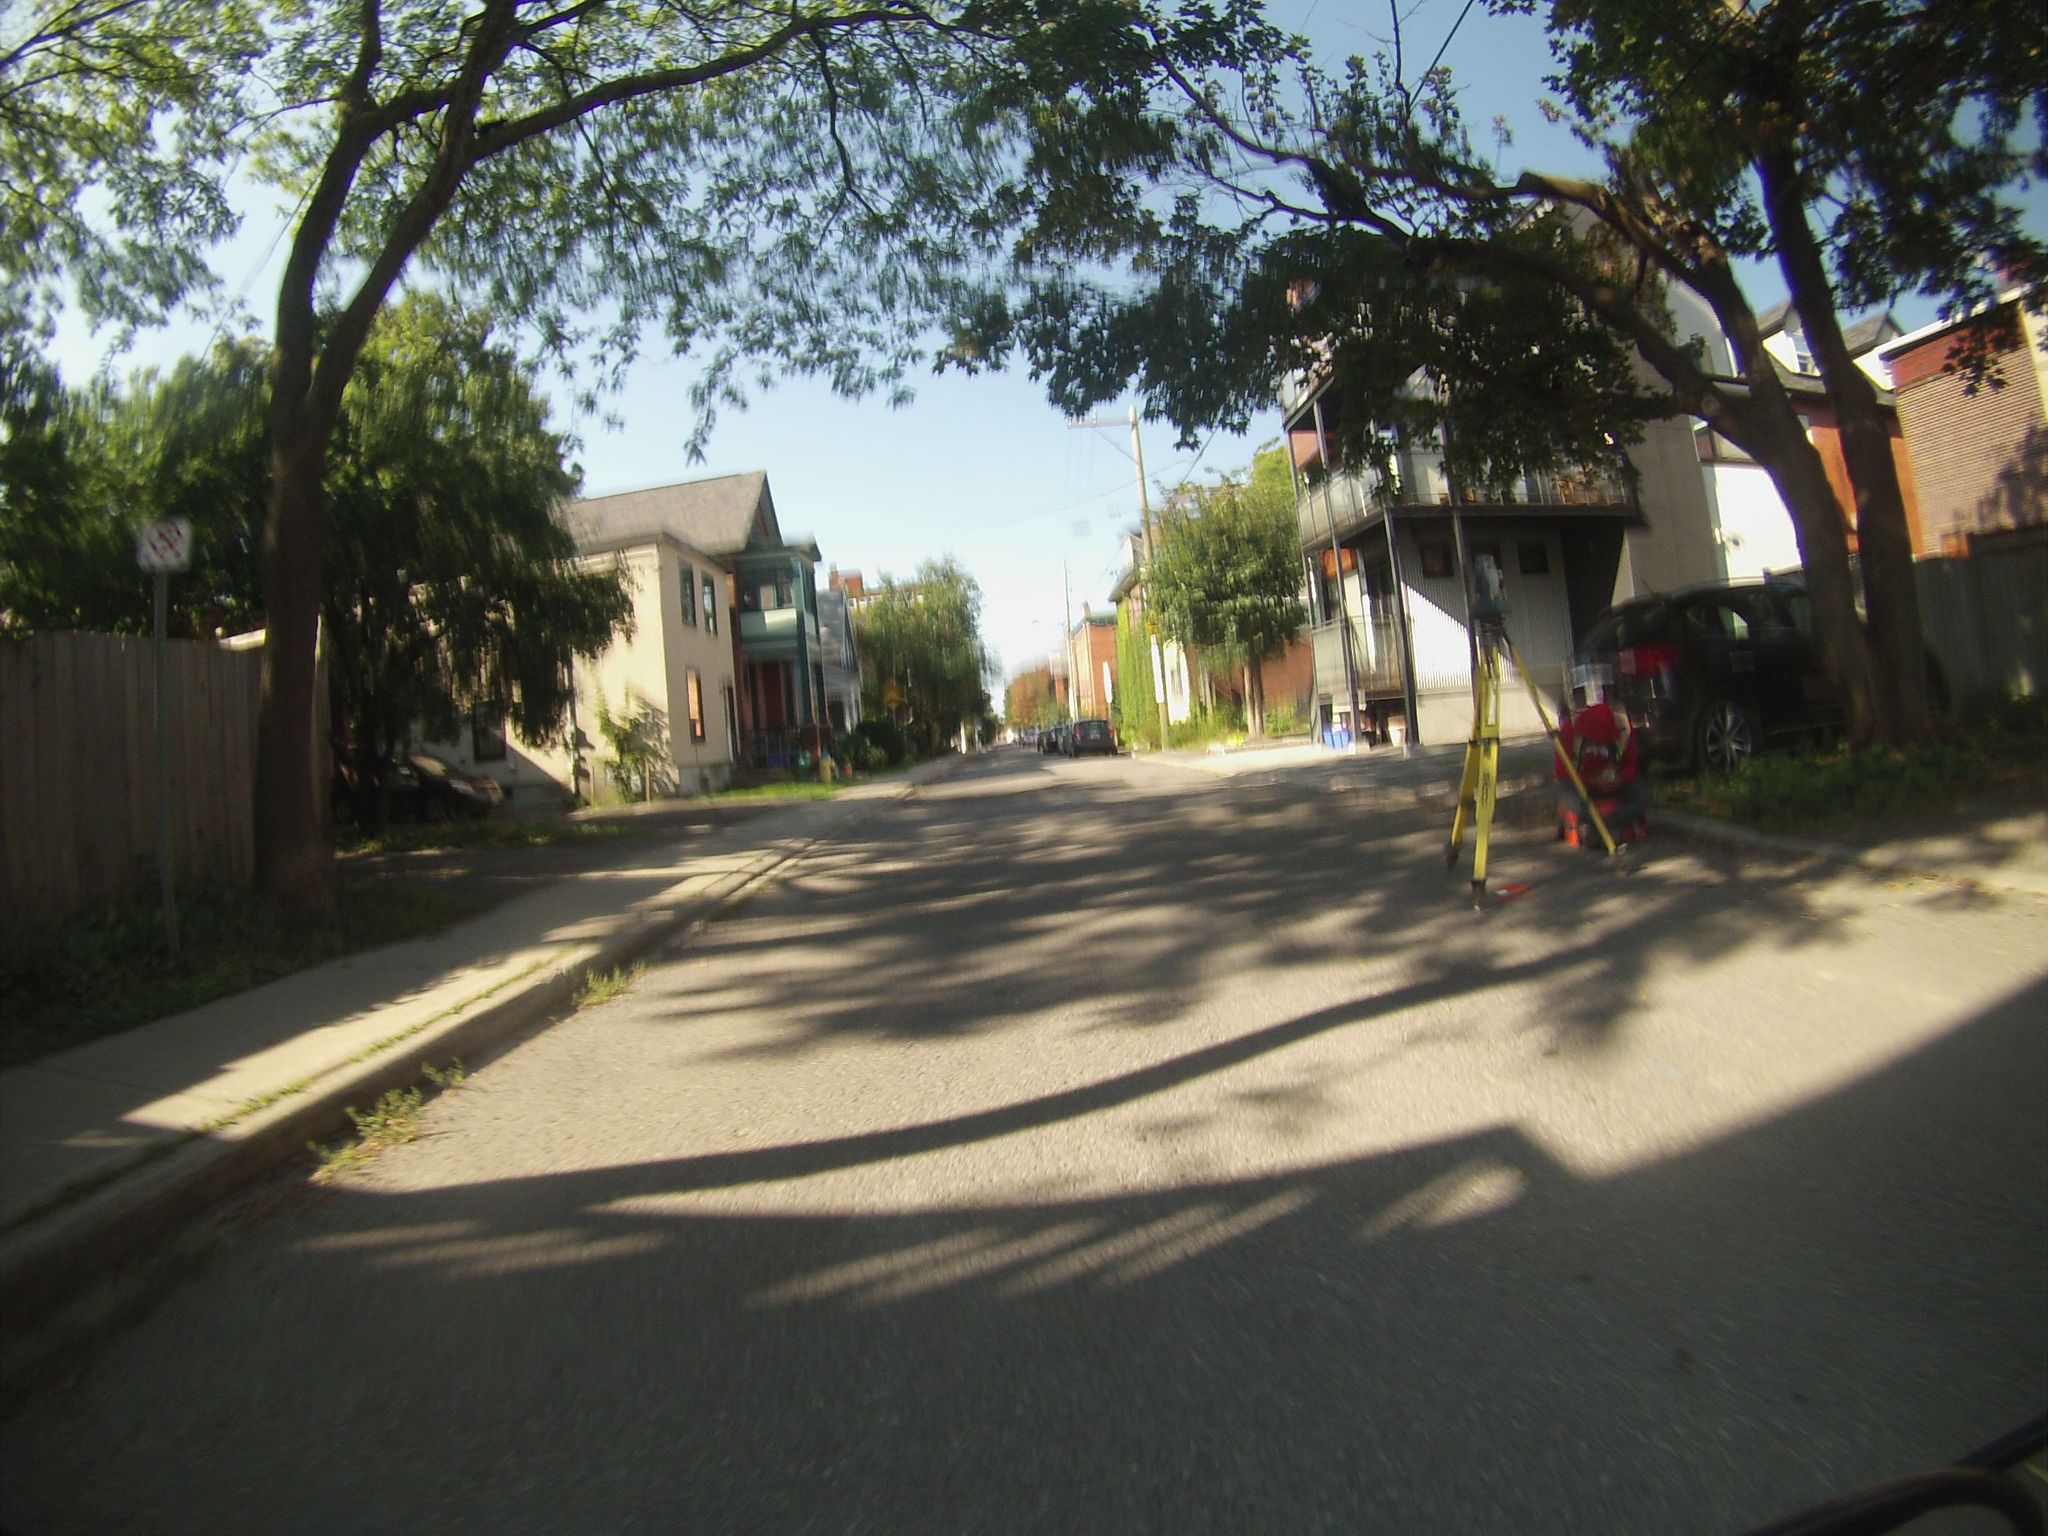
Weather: clear
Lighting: day
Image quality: good
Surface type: walking surface
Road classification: footway
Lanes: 1
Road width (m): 1.5
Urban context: urban centre
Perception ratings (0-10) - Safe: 5.07, Lively: 5.02, Beautiful: 7.65, Boring: 2.28, Depressing: 4.48, Wealthy: 6.82